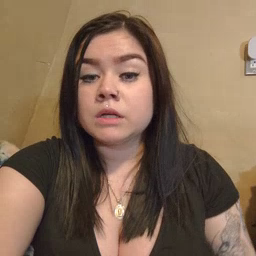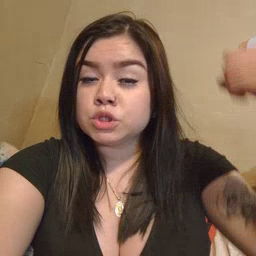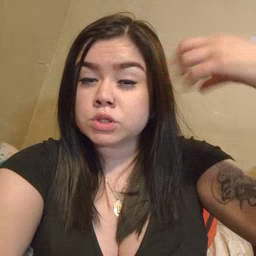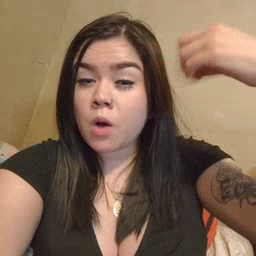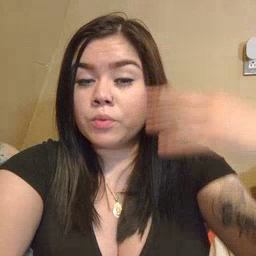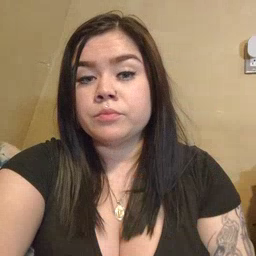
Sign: shower